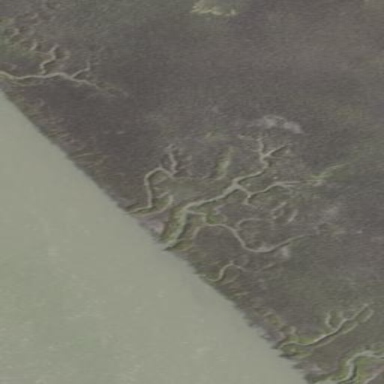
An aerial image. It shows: Saltmarsh wetland with tidal influence.